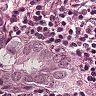
Metastatic tissue present: yes